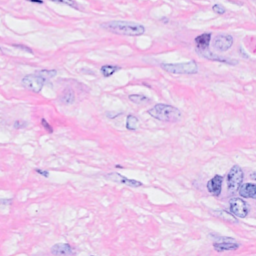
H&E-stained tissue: Breast